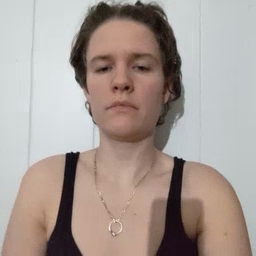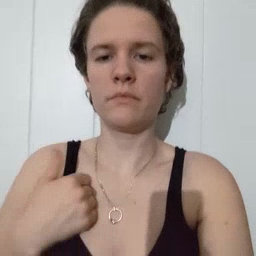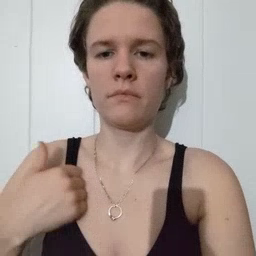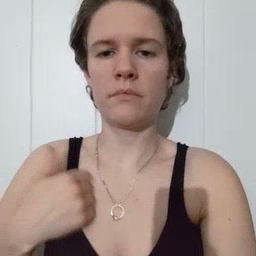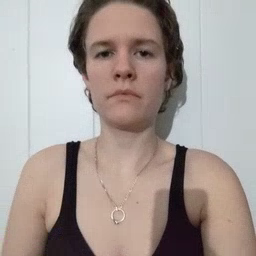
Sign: bath